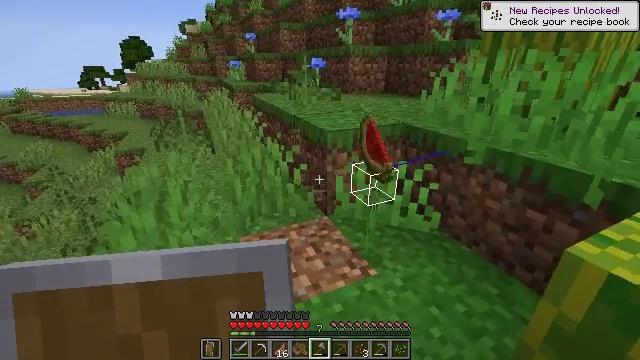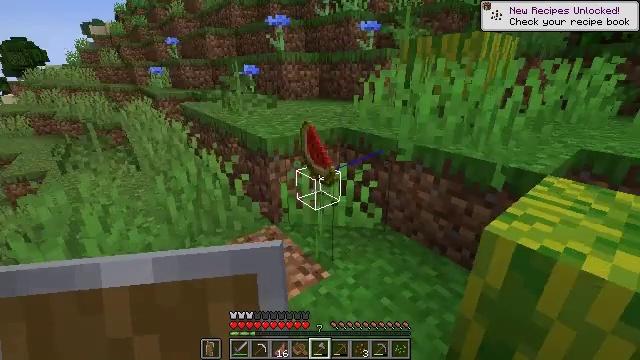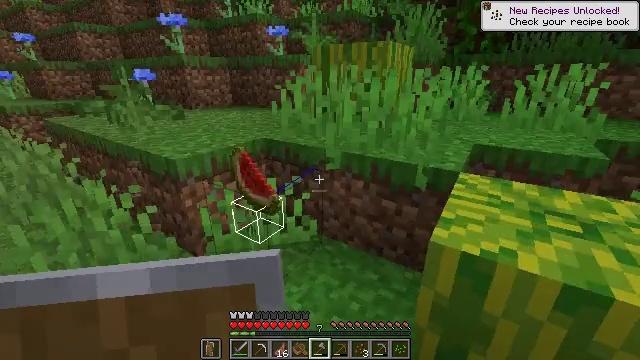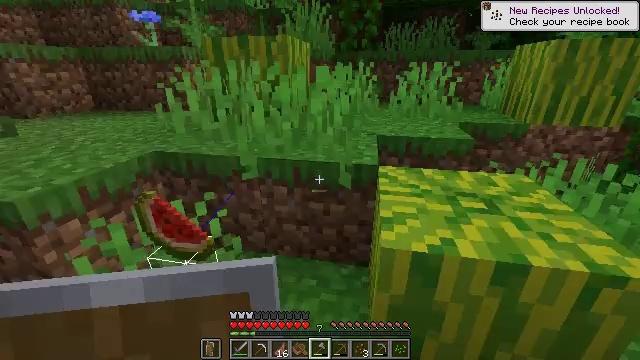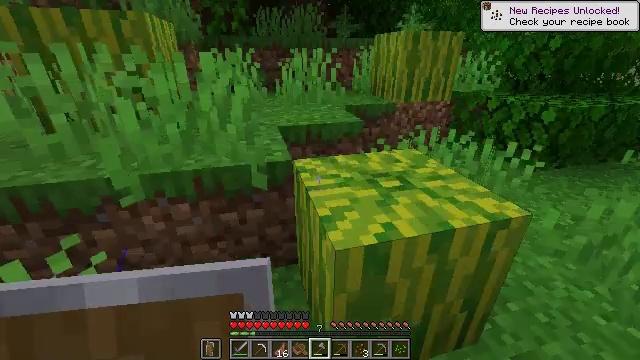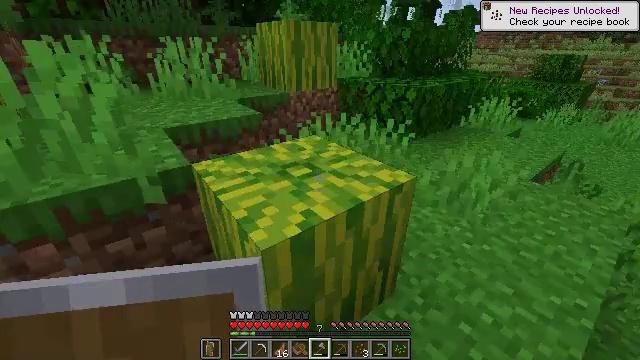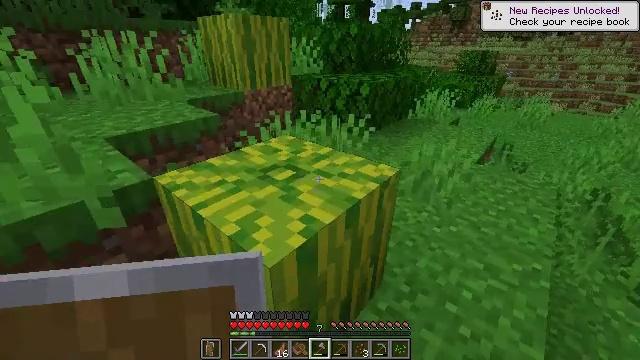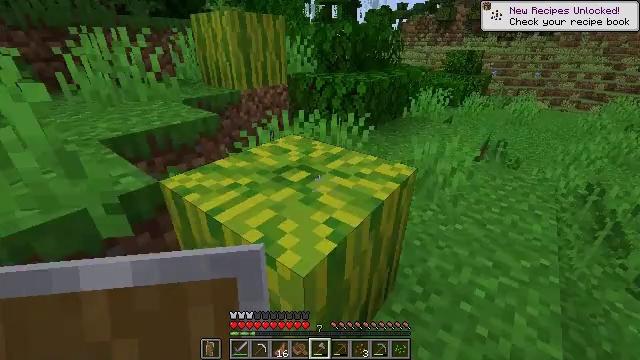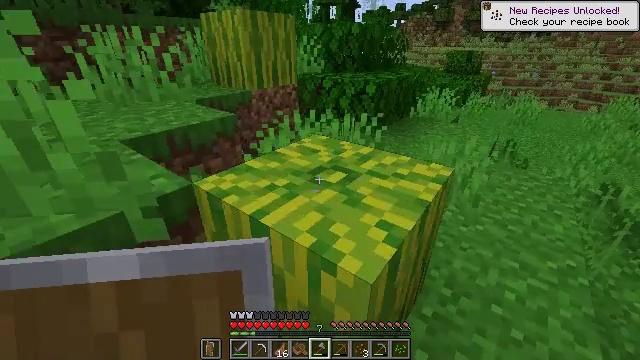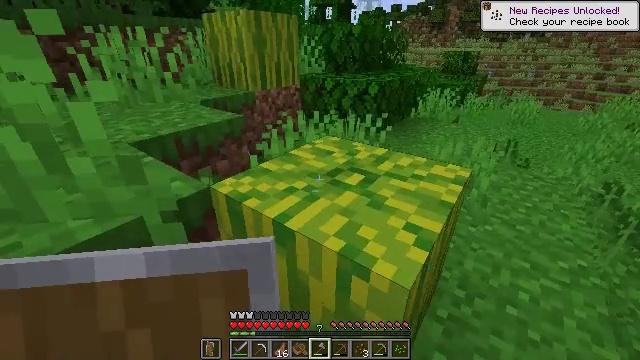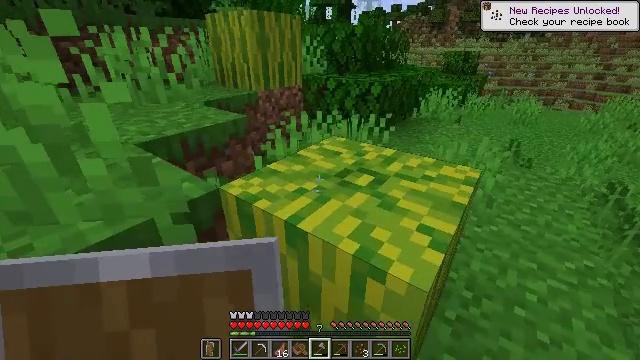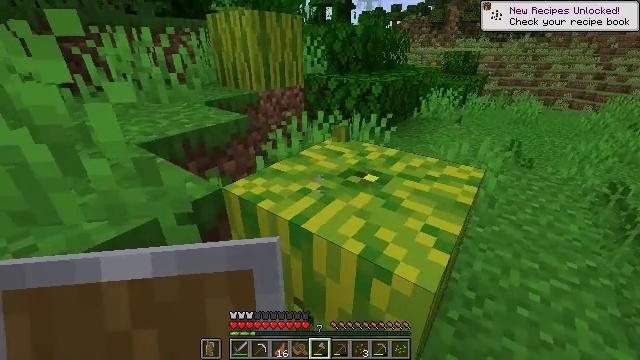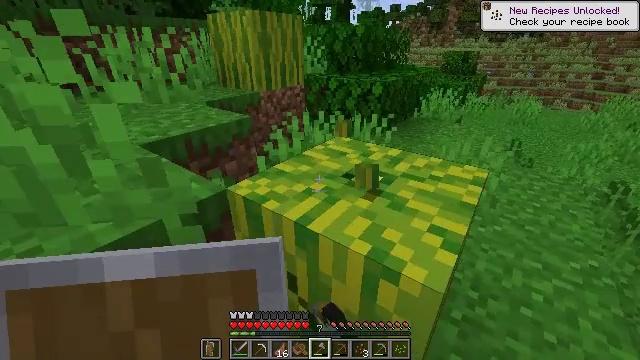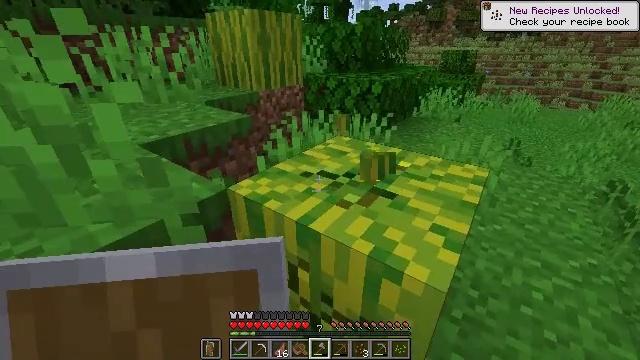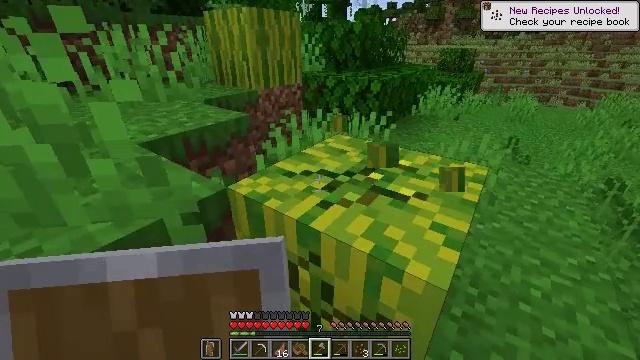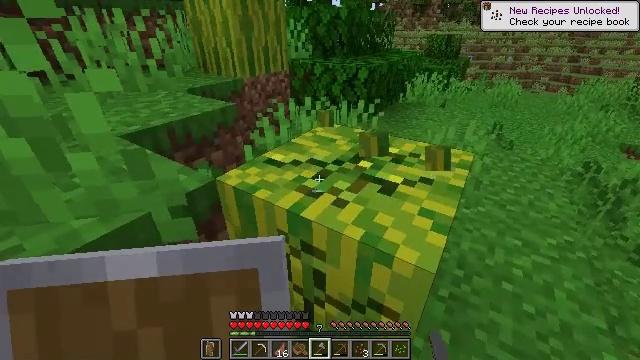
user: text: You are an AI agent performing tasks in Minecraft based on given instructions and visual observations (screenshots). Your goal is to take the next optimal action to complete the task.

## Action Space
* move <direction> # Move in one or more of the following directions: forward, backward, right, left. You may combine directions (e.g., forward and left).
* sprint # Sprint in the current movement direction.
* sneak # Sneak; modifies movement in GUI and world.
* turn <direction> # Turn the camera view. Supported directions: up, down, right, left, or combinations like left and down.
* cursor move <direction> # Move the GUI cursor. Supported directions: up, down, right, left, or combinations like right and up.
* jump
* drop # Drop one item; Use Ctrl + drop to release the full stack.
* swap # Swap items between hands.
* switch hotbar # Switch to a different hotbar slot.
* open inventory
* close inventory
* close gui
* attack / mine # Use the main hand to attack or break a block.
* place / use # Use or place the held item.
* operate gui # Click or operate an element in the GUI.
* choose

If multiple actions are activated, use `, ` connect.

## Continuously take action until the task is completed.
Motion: motion action
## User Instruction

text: Harvest melon from the farm.
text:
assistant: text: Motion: move forward, turn right and up
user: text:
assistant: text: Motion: move forward and move left, turn right
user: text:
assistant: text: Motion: move forward and move left, turn right and down
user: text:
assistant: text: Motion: move forward and move left, turn right and down
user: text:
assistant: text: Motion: move forward and move left, turn right and down
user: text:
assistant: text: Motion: move forward and move left, turn right
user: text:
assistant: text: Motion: move left, turn right
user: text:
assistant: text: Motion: no_op
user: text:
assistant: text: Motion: no_op
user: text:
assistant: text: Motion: no_op
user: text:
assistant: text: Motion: attack / mine
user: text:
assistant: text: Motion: attack / mine
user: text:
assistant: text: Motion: attack / mine
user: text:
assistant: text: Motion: attack / mine
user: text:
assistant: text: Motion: turn right and down, attack / mine
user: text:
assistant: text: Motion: turn right and down, attack / mine
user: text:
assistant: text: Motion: turn right and down, attack / mine
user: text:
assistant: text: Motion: attack / mine
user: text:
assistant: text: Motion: attack / mine
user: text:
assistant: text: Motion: attack / mine
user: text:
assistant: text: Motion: attack / mine
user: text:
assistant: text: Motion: attack / mine
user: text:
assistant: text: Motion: attack / mine
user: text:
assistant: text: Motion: attack / mine
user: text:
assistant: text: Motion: move forward, turn left
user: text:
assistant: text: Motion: move forward, turn left and up
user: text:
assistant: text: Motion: move forward, turn left and up
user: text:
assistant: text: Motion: move forward, turn left and up
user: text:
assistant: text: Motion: move forward, turn left and up
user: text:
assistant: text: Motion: move forward, turn left and up